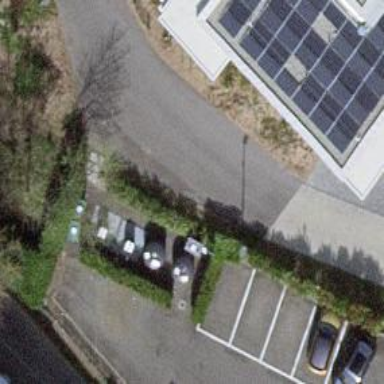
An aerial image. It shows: Recycling facility.